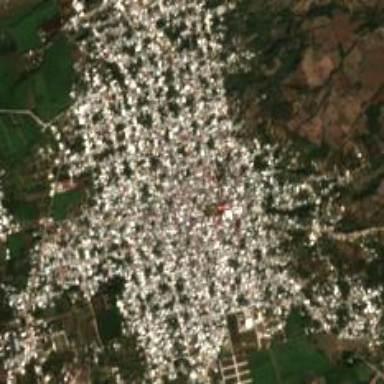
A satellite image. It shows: Town.